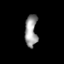
Tissue: prostate
Cell type: Fibroblasts
Senescence score: 0.7103
Nuclear area (px): 388
Mean DAPI intensity: 152.227